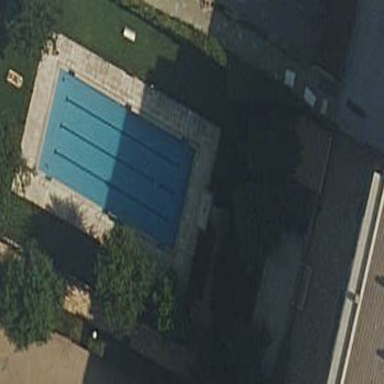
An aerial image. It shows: Swimming pool located in leisure land.